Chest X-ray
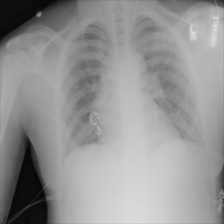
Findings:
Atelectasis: negative
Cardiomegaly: negative
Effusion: negative
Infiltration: positive
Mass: negative
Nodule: negative
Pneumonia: negative
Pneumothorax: negative
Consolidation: negative
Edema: negative
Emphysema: negative
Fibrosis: negative
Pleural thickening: negative
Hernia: negative